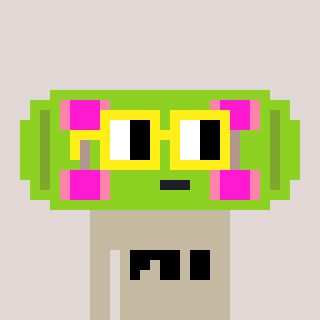
a pixel art character with square yellow glasses, a skateboard-shaped head and a bege-colored body on a warm background